Aerial crown-view tile of a tropical tree (Barro Colorado Island, Panama), acquired 20250217:
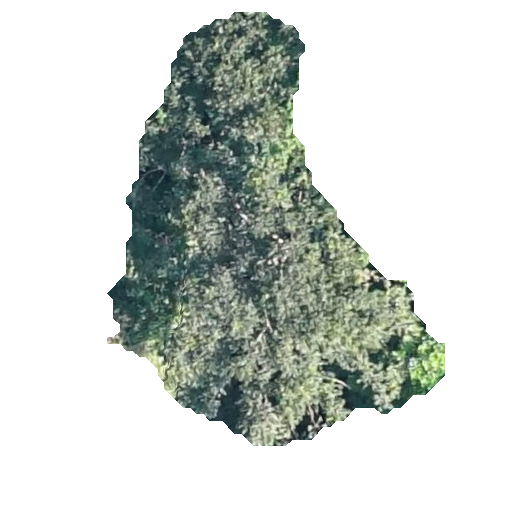
Species: Trattinnickia aspera
GBIF accepted scientific name: Trattinnickia aspera
Crown area: 123.715 m²